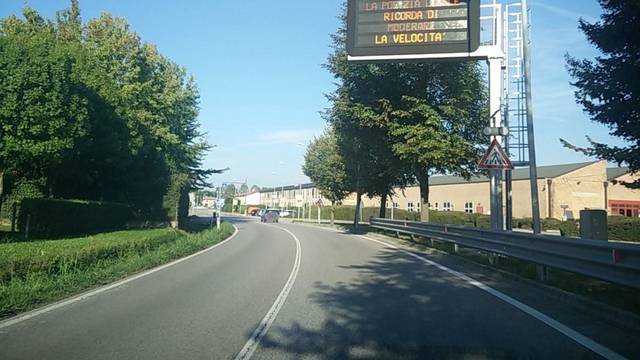
Region: Italy
Coordinates: 45.586, 12.056